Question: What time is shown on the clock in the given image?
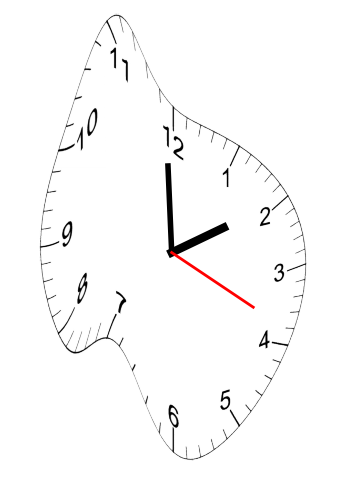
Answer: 01:59:19